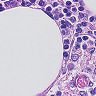
Metastatic tissue present: no